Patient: sex M, age 44
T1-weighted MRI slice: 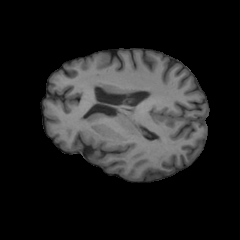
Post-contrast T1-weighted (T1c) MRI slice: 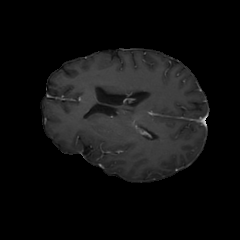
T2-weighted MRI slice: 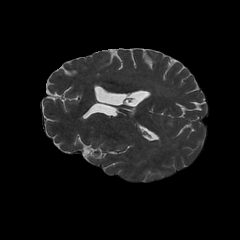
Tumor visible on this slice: no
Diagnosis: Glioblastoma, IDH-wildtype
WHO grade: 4